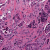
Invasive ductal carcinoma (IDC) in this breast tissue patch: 1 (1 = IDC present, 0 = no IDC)